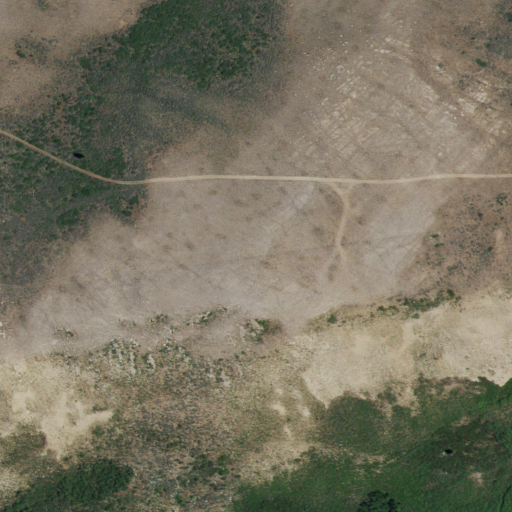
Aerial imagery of ridge(s) in Idaho named Connor Ridge containing shrub and grassland